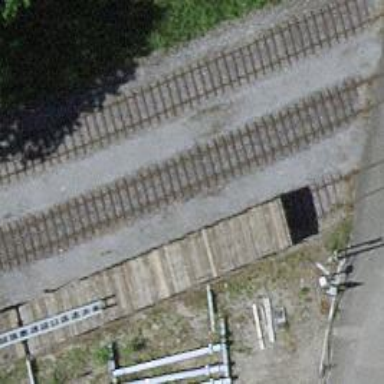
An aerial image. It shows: Single-track spur railway line.